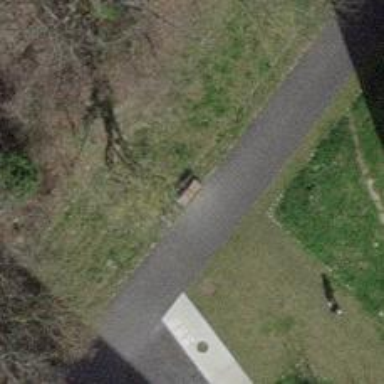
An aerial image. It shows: Bench.